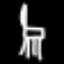
Label: chair